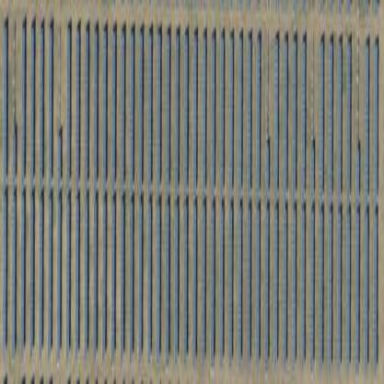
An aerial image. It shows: Solar power generator using photovoltaic method with solar photovoltaic panel types.